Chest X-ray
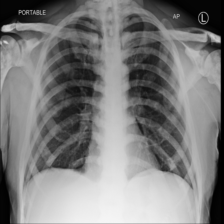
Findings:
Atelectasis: negative
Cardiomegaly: negative
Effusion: negative
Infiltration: negative
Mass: negative
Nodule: negative
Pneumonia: negative
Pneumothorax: negative
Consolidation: negative
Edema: negative
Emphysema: negative
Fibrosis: negative
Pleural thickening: negative
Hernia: negative